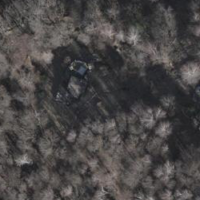
EUNIS habitat code: 41
Species observed at this site:
Sorbus aucuparia
Dianthus seguieri